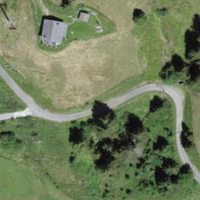
EUNIS habitat code: 23
Species observed at this site:
Plantago media